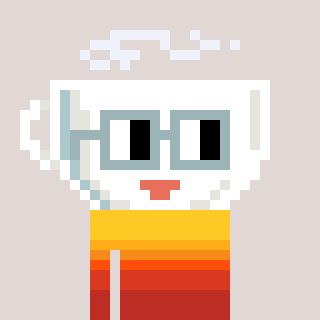
a pixel art character with square dark gray glasses, a mug-shaped head and a grayscale-colored body on a warm background